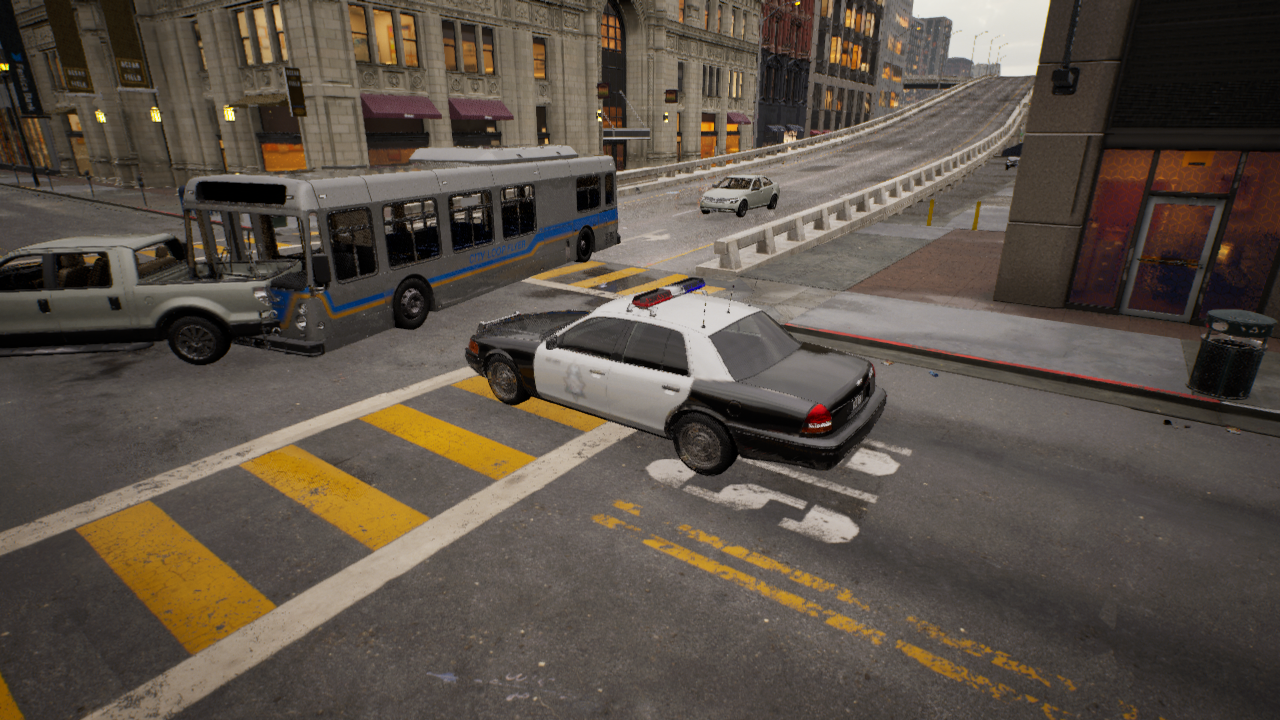
Venue: residential
Lighting: golden hour
Vehicle rig: sedan